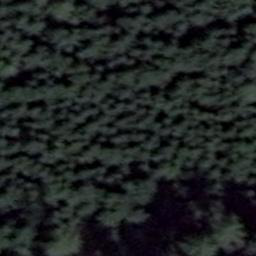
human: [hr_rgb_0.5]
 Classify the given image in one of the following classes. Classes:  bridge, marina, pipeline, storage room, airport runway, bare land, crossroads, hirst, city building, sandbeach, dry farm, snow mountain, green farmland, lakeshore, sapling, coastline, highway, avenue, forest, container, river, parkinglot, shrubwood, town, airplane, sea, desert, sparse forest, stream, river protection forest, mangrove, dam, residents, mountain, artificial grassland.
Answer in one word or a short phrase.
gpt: forest